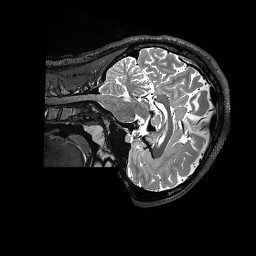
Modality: T2w
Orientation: sagittal
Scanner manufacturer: siemens
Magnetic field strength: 3 T
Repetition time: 3.2 s
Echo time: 0.563 s